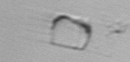
Label: Skeletonema